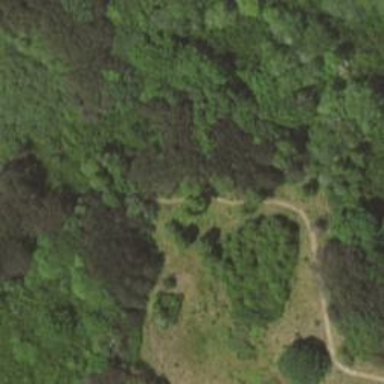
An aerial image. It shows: Path.